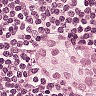
Metastatic tissue present: yes